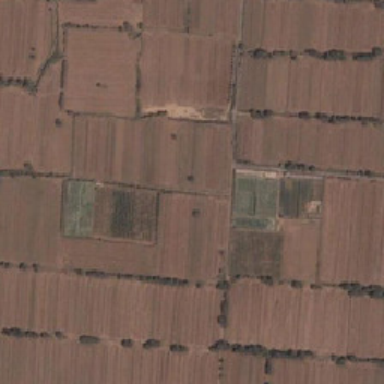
Some trees and landes separate brown farmland in some parts .